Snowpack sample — Loveland Pass, Silver Plume, Colorado, USA (2/11/26, 12:00 PM MST)
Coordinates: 39.663, -105.886
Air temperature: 35 °F
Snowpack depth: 82 cm
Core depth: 20 cm
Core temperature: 17.6 °F
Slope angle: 13°, slope face: 12°
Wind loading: high
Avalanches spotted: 1
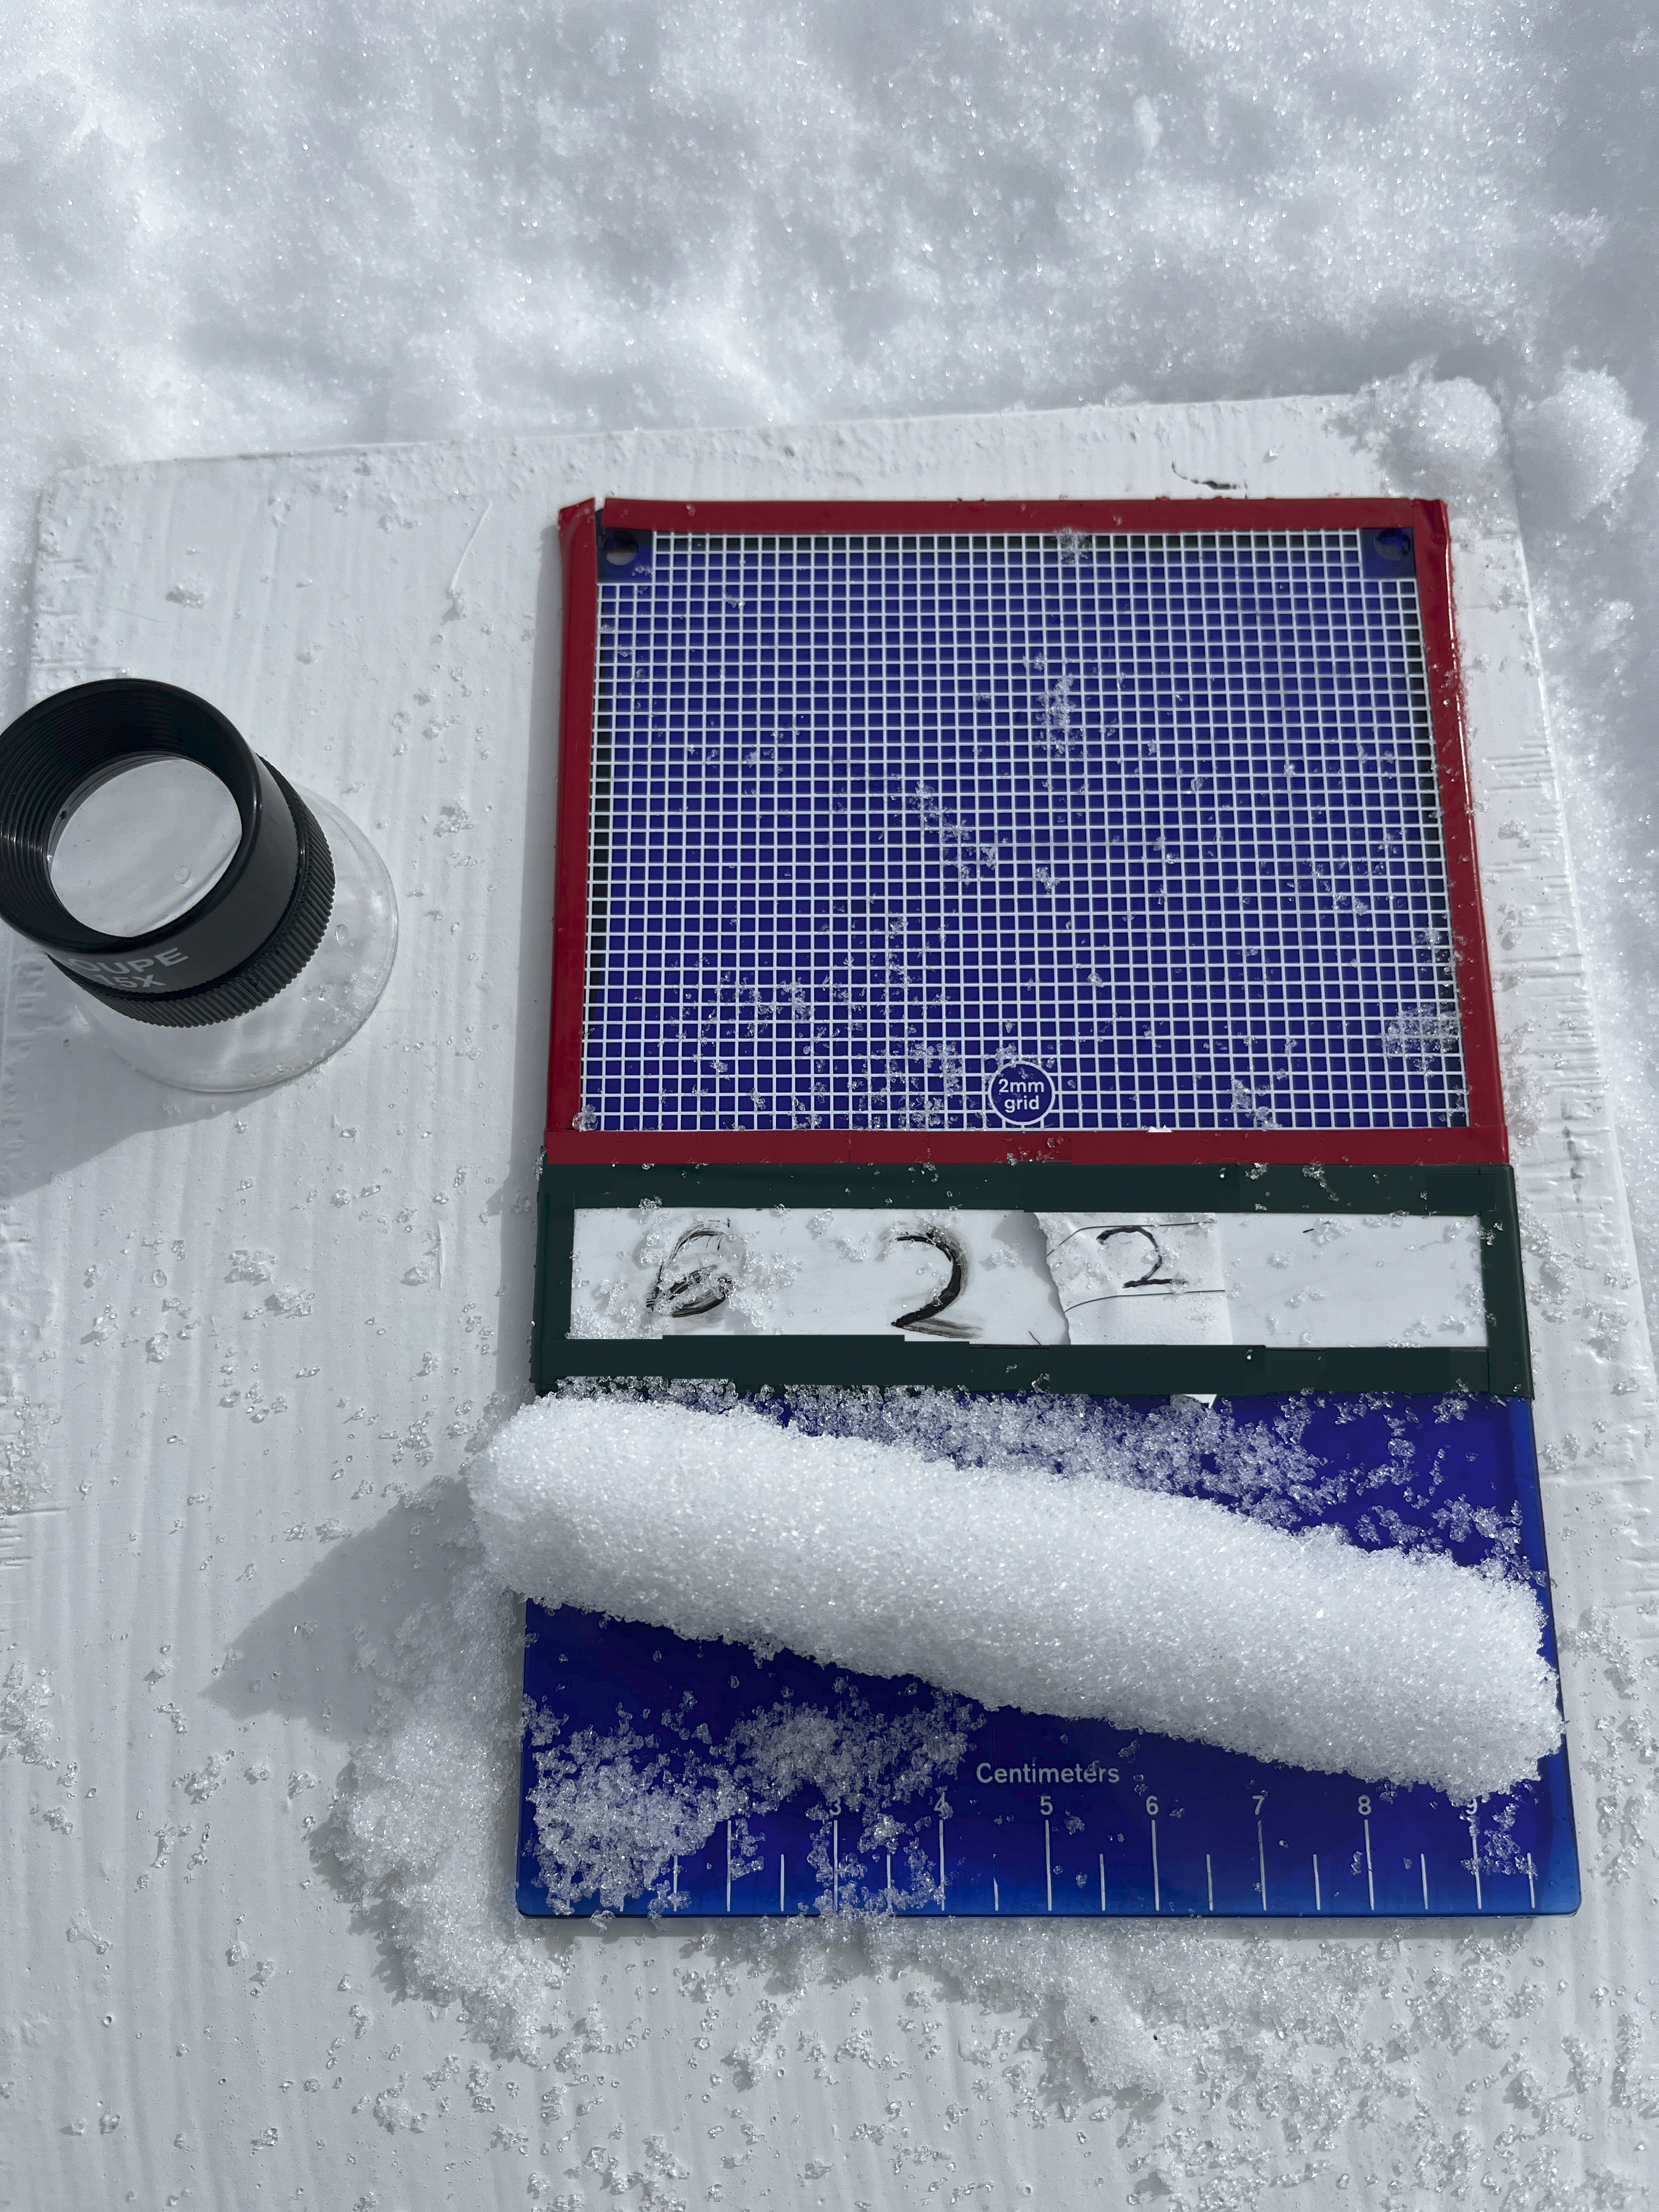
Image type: crystal_card
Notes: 1 small avalanche spotted on the north side of the bowl, lots of wind loading